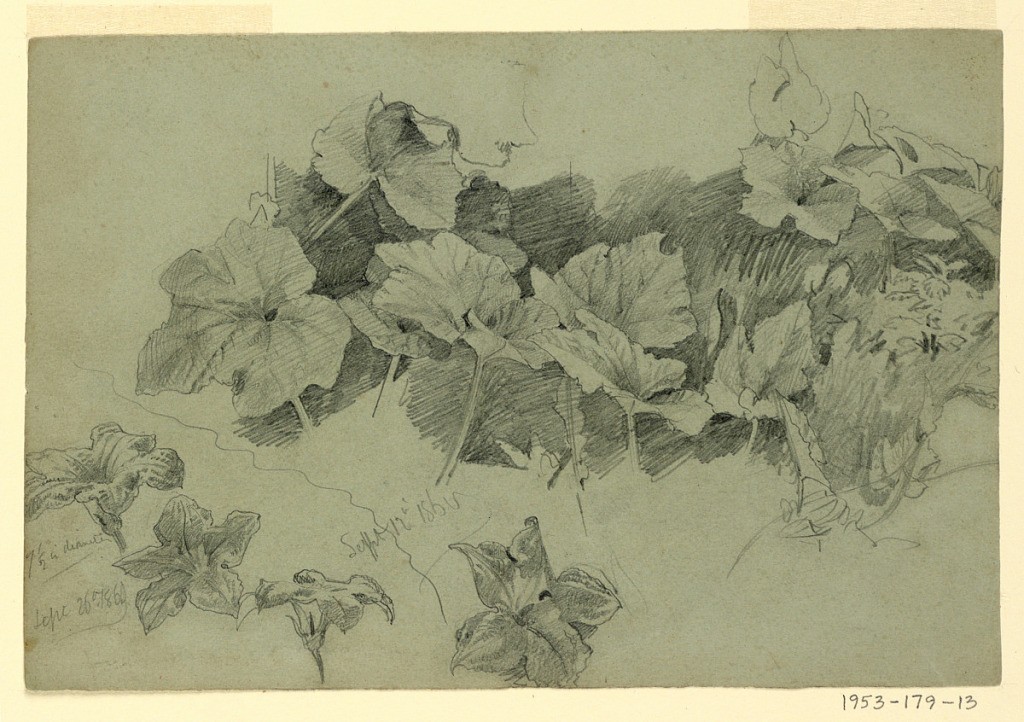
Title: Study of foliage
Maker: William Trost Richards, American, 1833–1905
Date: September 12-26, 1860
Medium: Graphite on paper
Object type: Drawing
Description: Sketch of a leaves and flowers.